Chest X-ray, PA view. Patient: 73 years old, sex M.
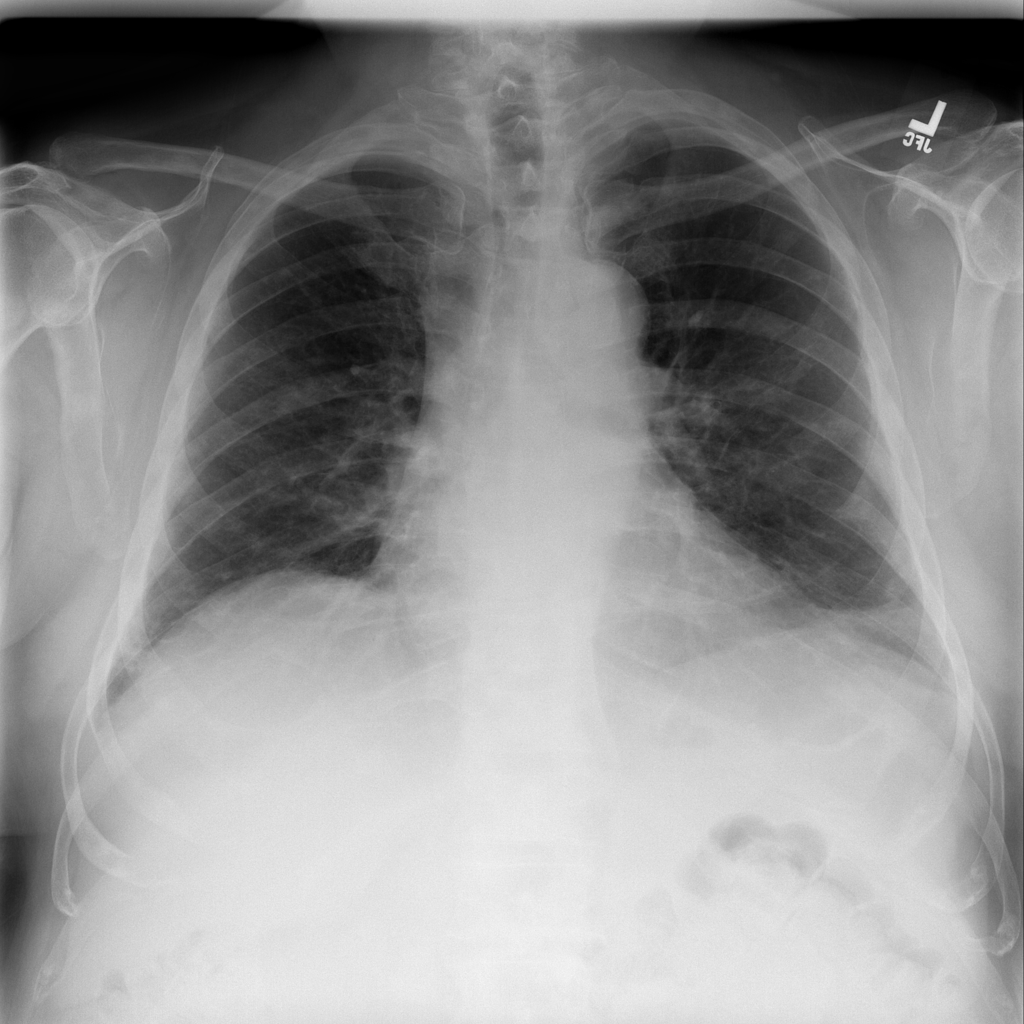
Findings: Infiltration